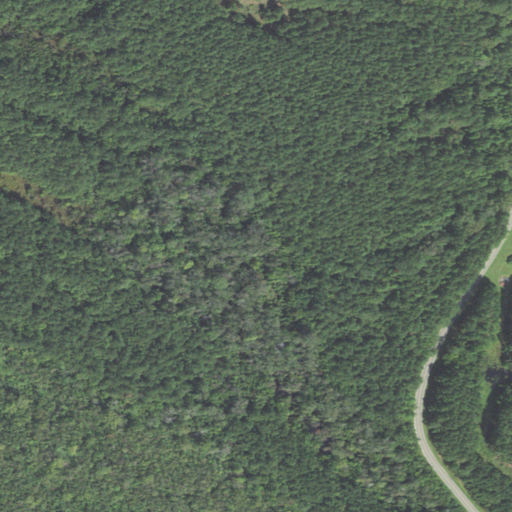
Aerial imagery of island in North Carolina named Fort Island containing woody wetlands, evergreen forest, open development, and low intensity development